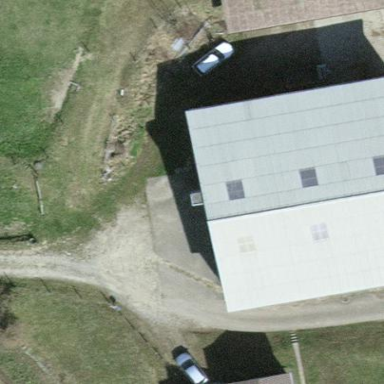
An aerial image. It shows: Farmyard area.